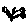
Label: flower